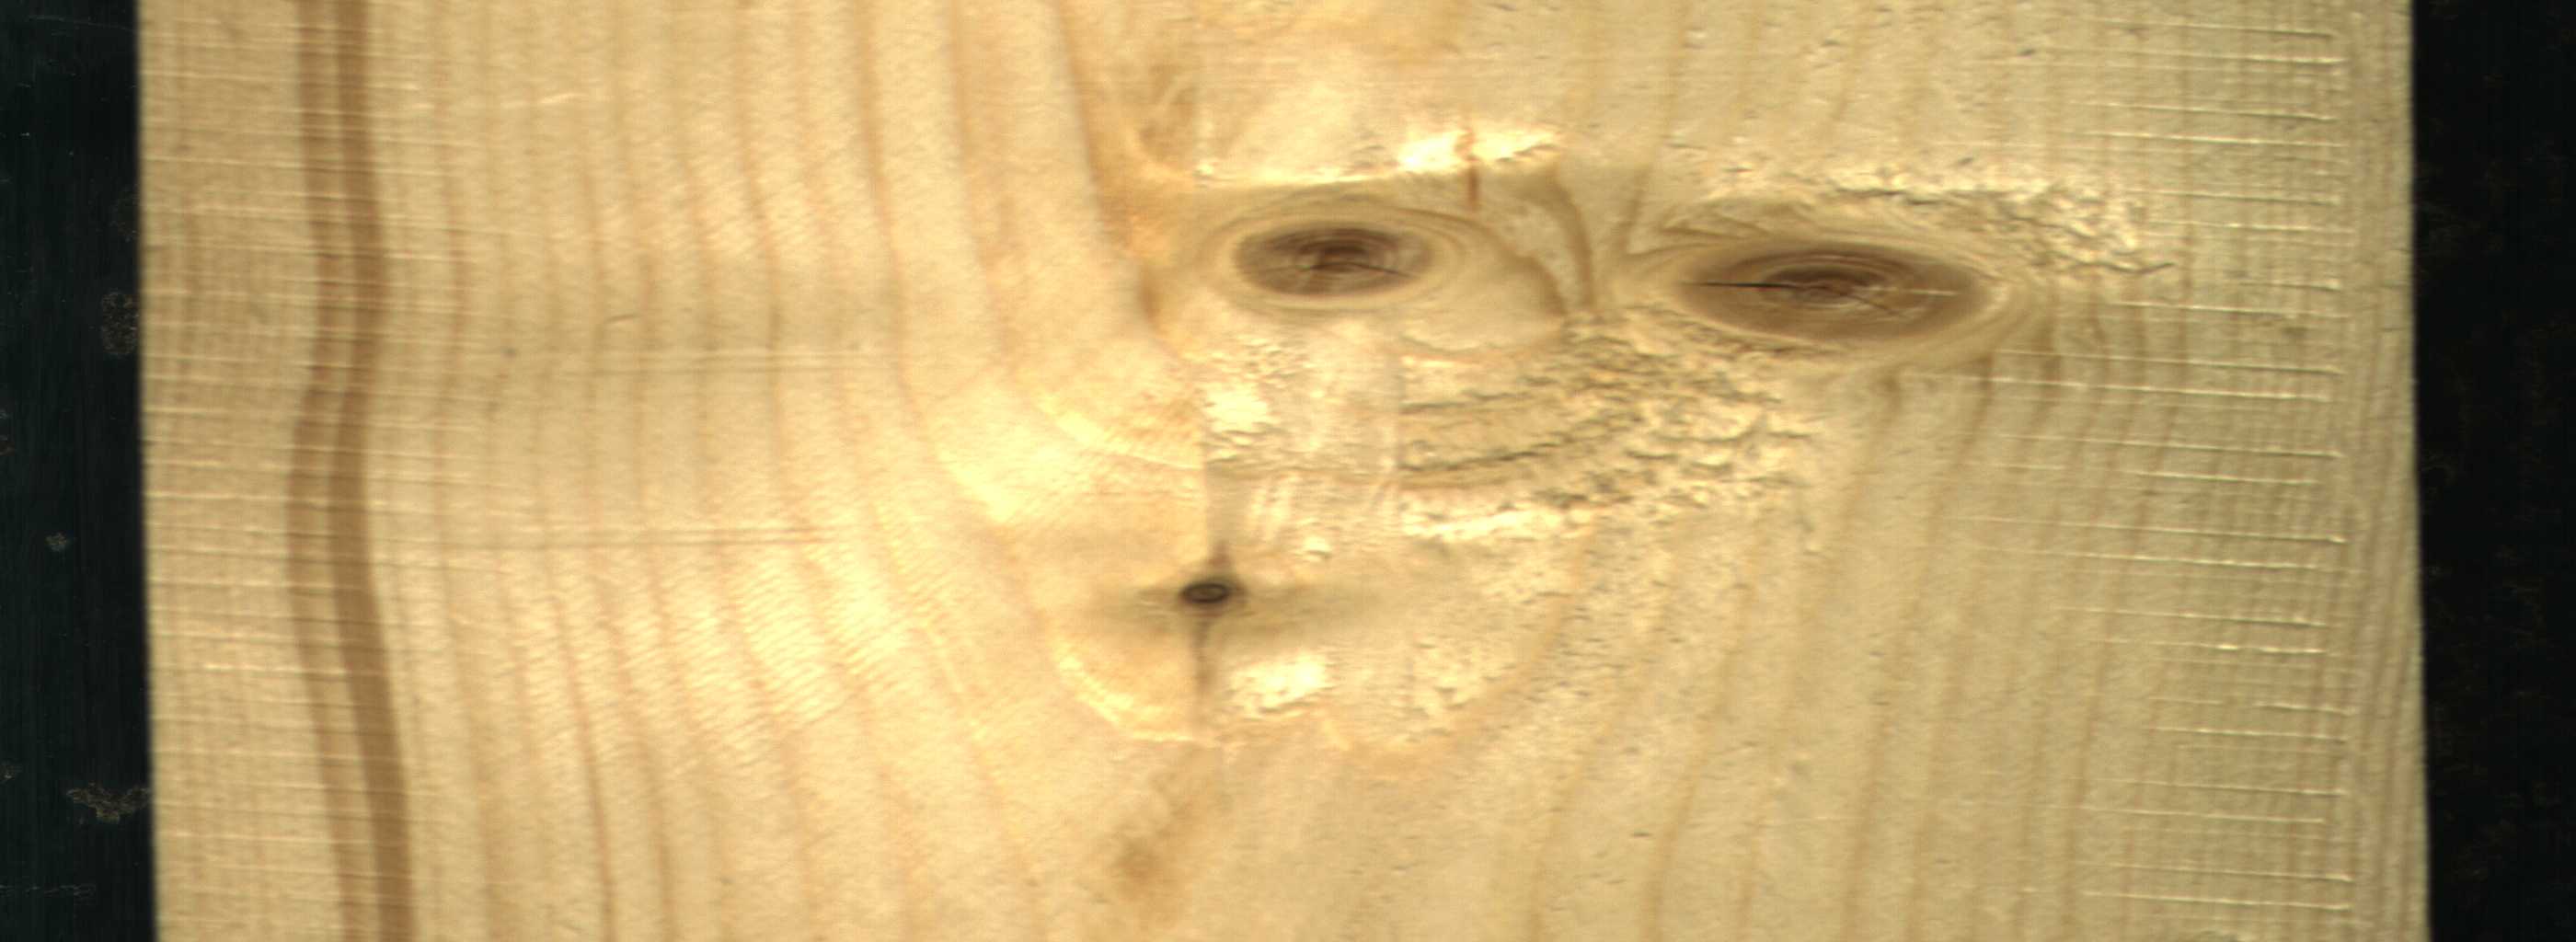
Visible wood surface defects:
Quartzity
knot_with_crack
Dead_Knot
Live_Knot